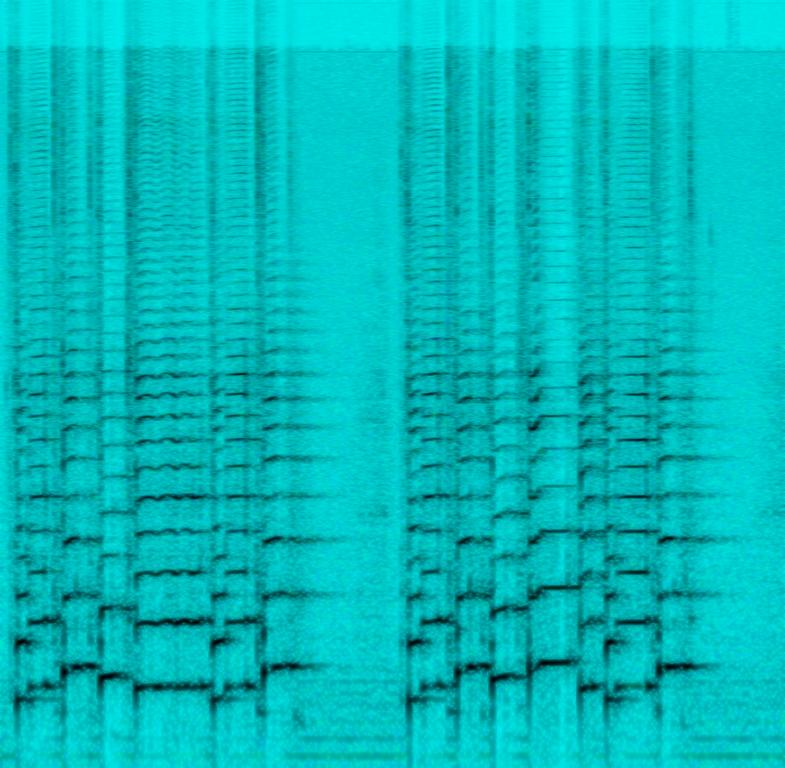
A saxophonist plays a phrase on the alto sax and explains the movement. The song is medium tempo with no other instrumentation. The audio quality is poor and serves as an online music tutorial.